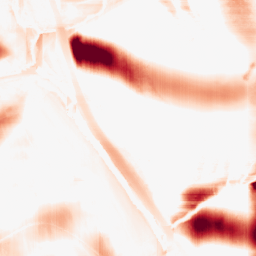
Category: morphological
Decomposition family: morphological_square
Decomposition parameters: operation: opening
size: 50
Upsampling method: cubic_catmull_rom
Upsampling parameters: scale: 8
Upsampling scale: 8